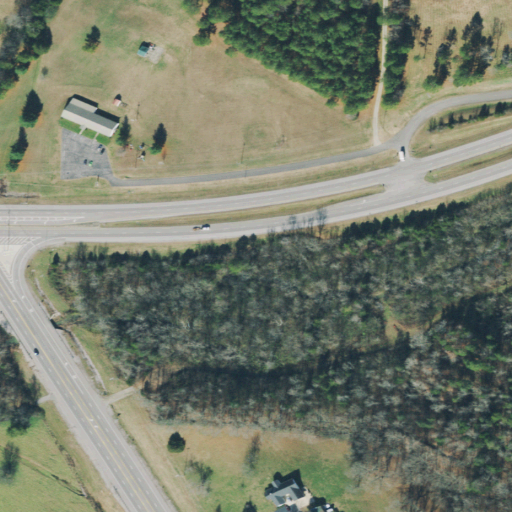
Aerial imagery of valley in Tennessee named Owl Hollow containing pasture, deciduous forest, mixed forest, medium intensity development, evergreen forest, low intensity development, open development, shrub, grassland, and high intensity development